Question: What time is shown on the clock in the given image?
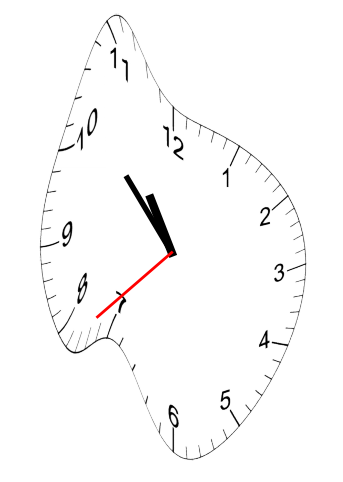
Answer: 10:52:38